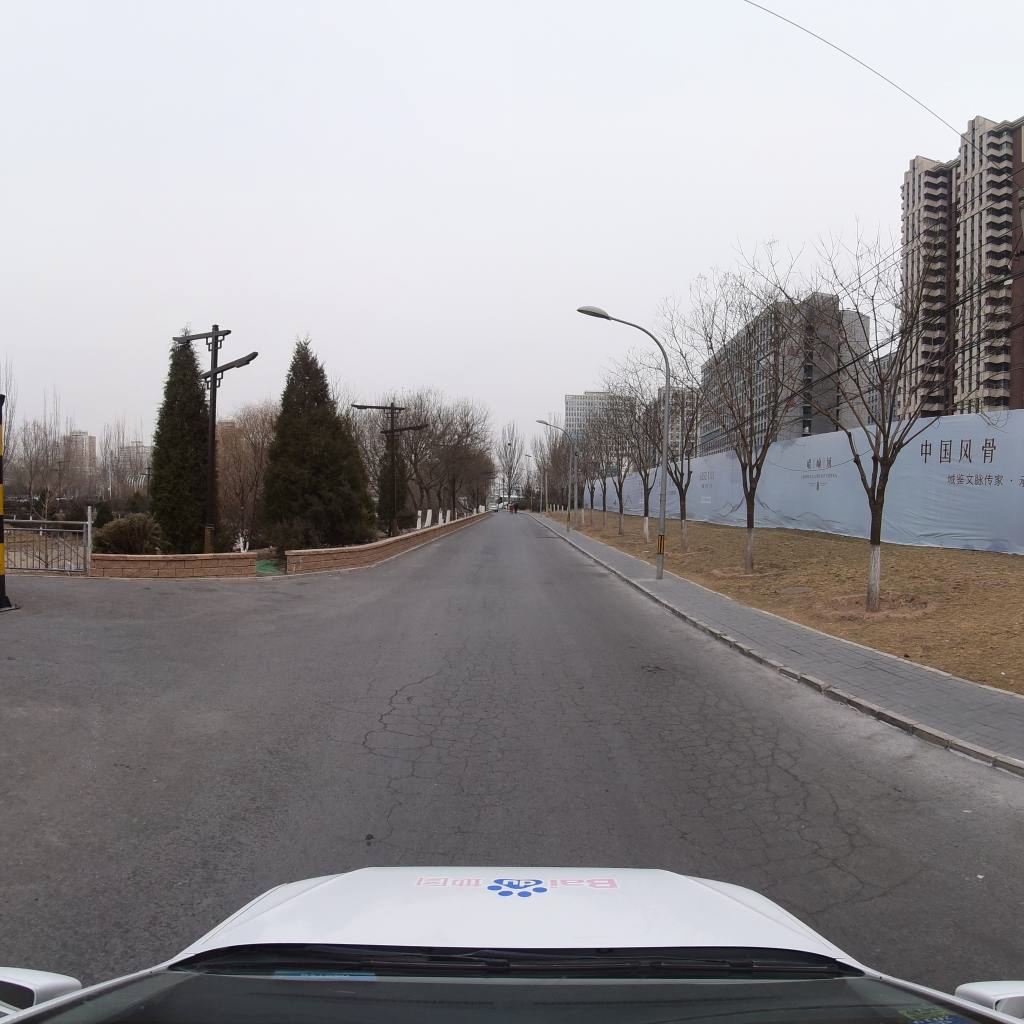
Region: Fengtai
Road damage annotations: alligator crack